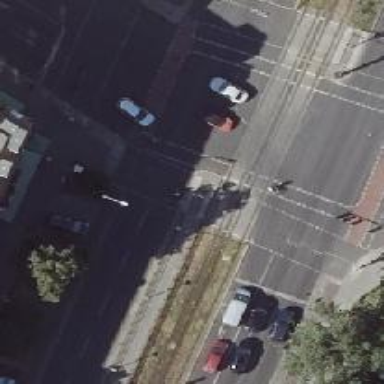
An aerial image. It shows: Crossing with traffic signals.